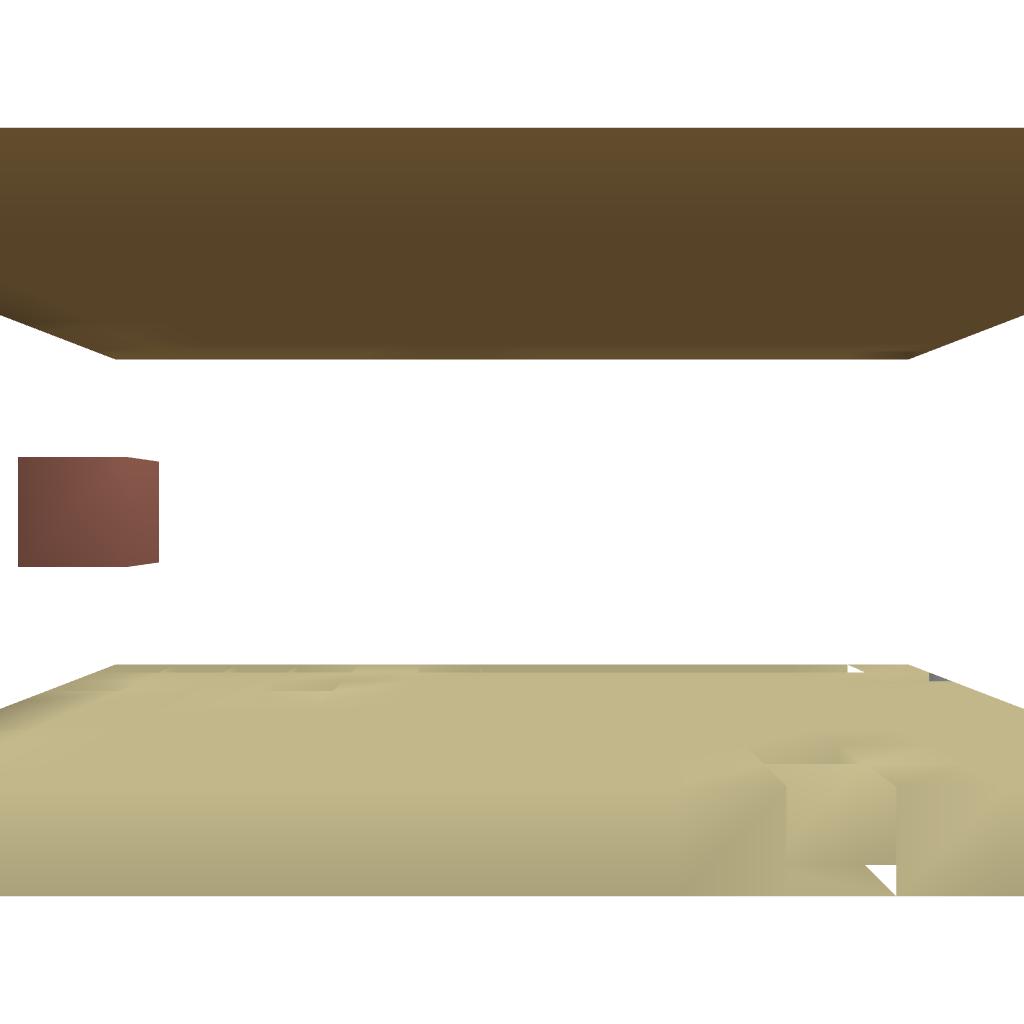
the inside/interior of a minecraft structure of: Factory Template